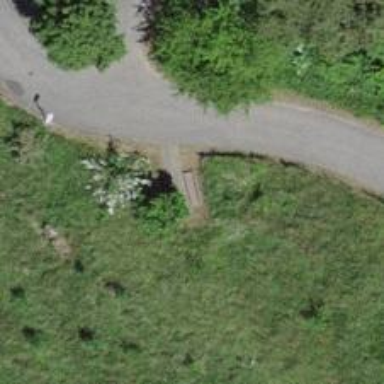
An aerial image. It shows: Bench.